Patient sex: M
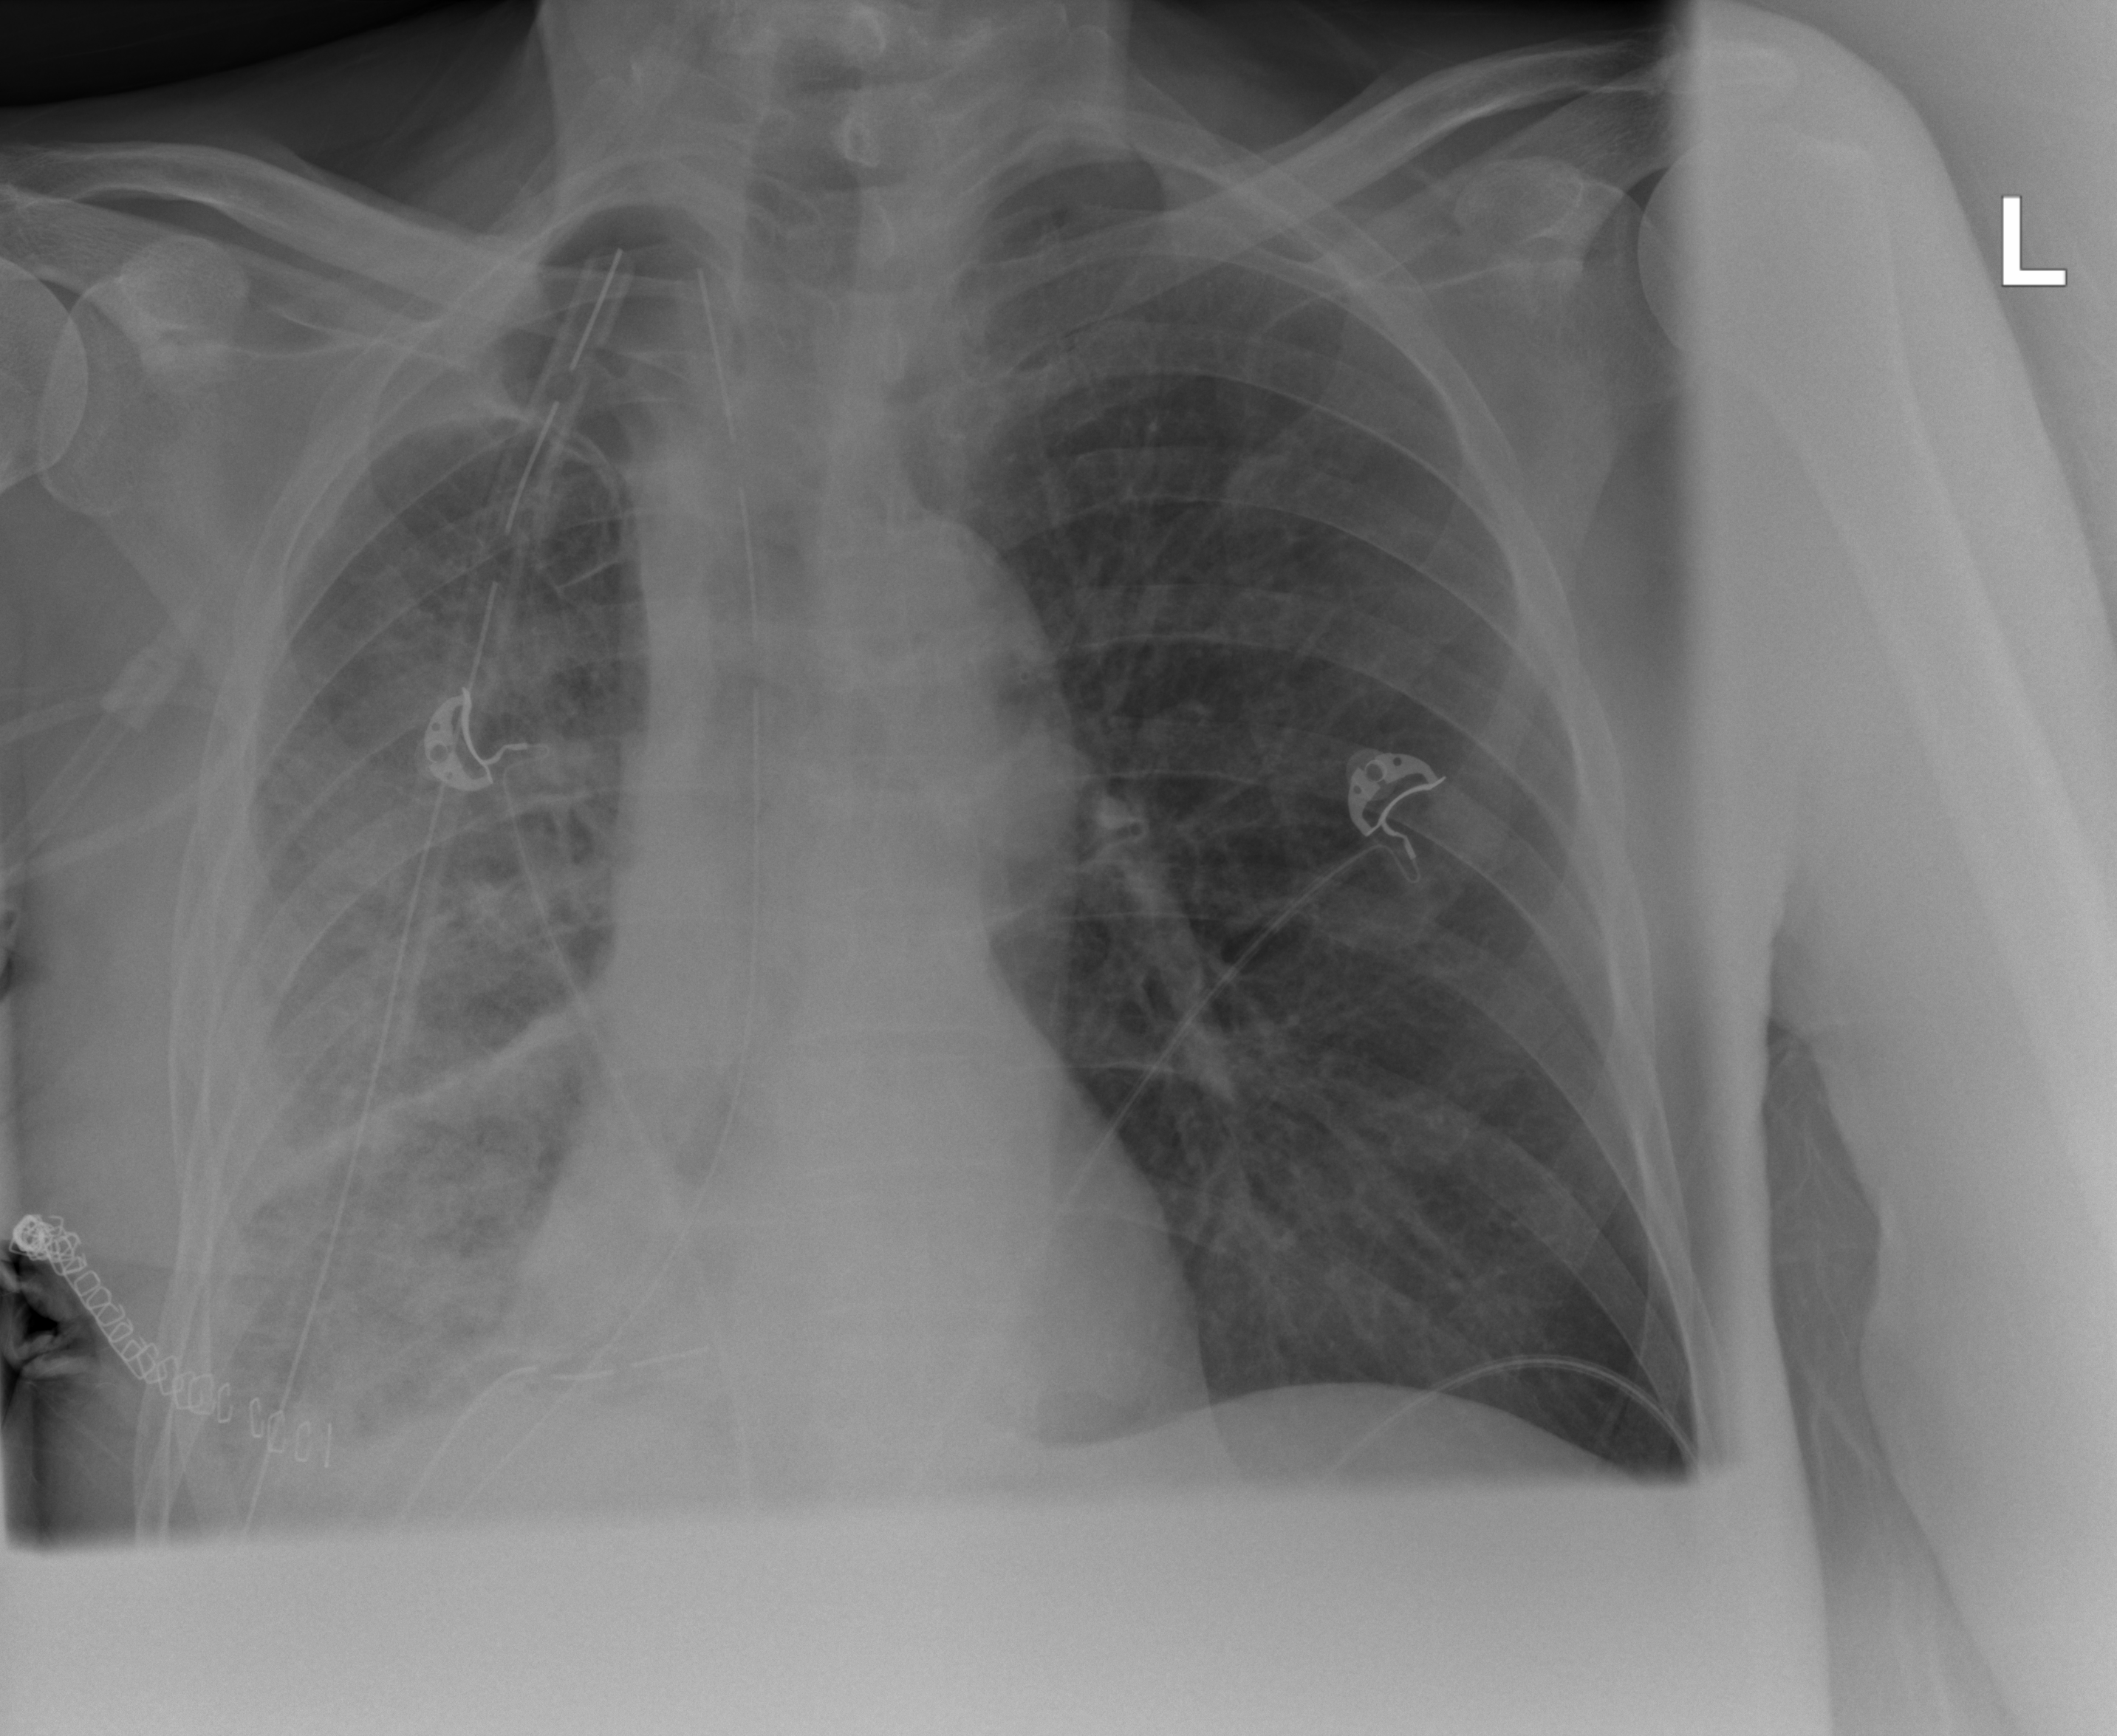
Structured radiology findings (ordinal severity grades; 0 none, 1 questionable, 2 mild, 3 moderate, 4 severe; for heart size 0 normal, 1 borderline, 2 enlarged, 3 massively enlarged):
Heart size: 0
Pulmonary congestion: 0
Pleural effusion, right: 2
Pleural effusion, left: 0
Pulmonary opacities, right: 3
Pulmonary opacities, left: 0
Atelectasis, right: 3
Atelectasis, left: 0